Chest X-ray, PA view. Patient: 33 years old, sex F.
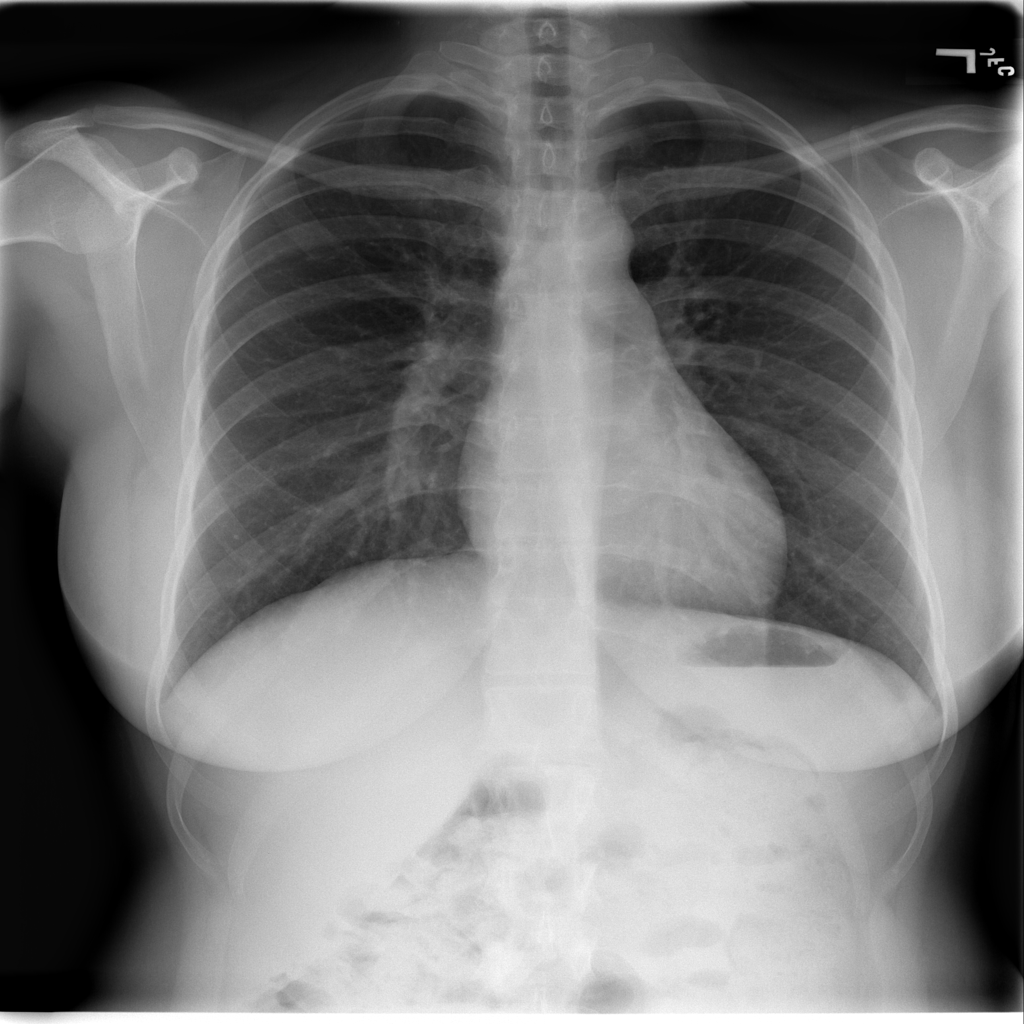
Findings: No Finding